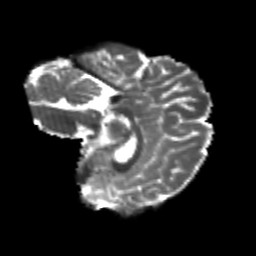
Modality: T2w
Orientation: sagittal
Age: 22
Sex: female
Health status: healthy
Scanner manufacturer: philips
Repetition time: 7.389 s
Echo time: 0.08599 s